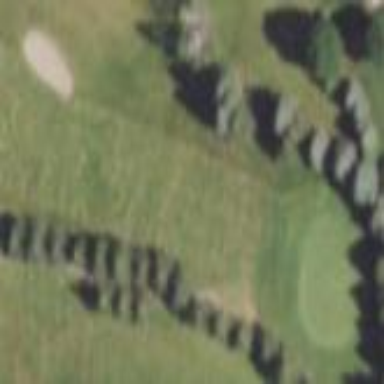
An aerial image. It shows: Grassy area designated for driving range golf.